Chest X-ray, PA view. Patient: 58 years old, sex M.
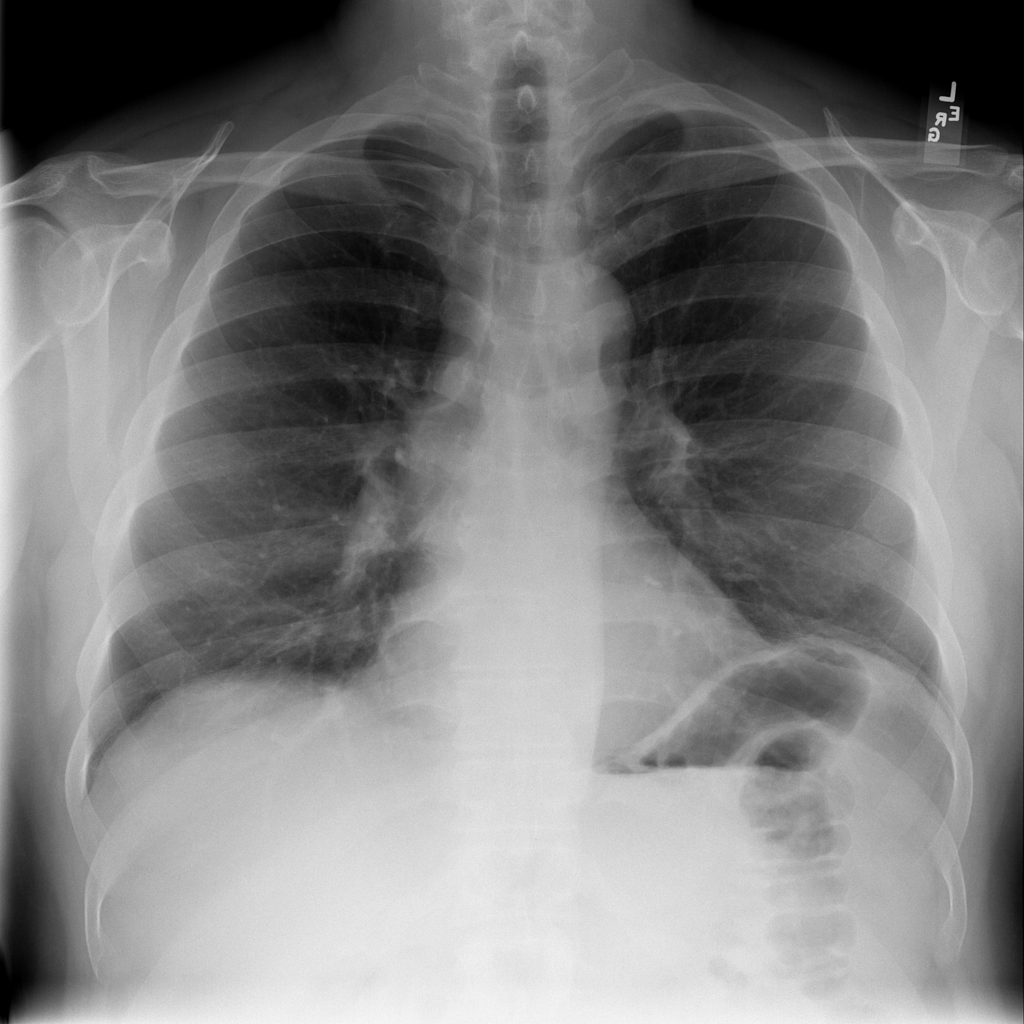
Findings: No Finding